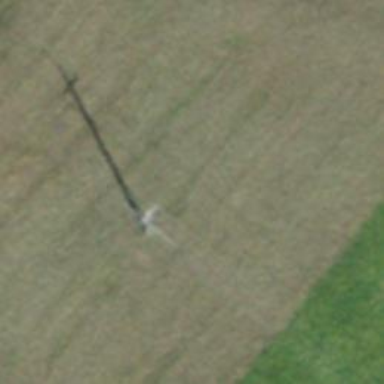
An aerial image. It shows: Minor power line.